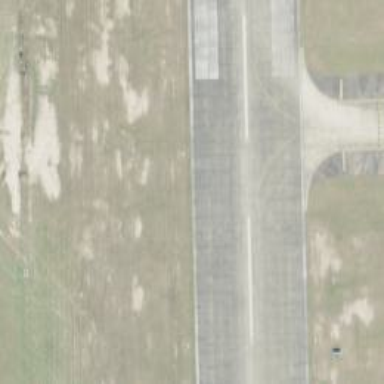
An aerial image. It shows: View of runway in airport.